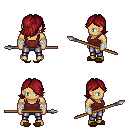
a pixel art fantasy rpg character, male body template, human, tanned skin, maroon pirate shirt, metal pants, brunette swoop hairstyle, white cloth bandages, brown slippers, spear, four views (front, back, left, right), 2x2 character sprite sheet, small pixel art, hard edges, no anti-aliasing